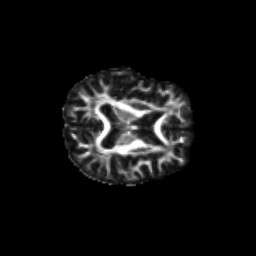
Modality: FA
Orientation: axial
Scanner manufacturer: siemens
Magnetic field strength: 3 T
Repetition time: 9.2 s
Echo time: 0.084 s